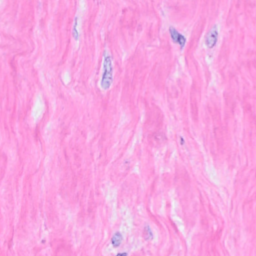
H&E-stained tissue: Breast